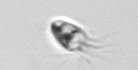
Label: Balanion